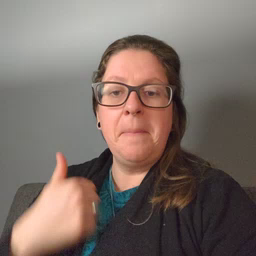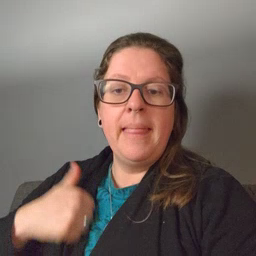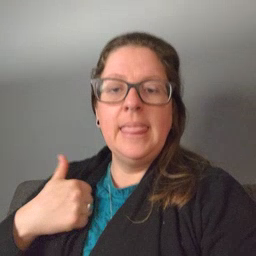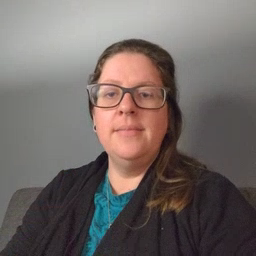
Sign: bath